Interaction volume radius: 5 \u00c5
Interaction volume height: 40 \u00c5
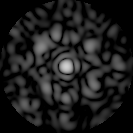
Disorder parameter: 0.7338